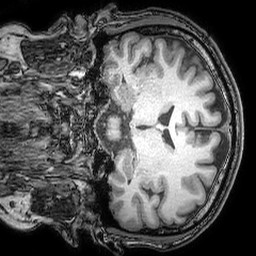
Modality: T1w
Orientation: coronal
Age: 36
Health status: ill
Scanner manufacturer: philips
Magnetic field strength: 3 T
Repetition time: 0.007 s
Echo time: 0.0035 s